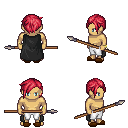
a pixel art fantasy rpg character, male body template, human, tanned skin, black cape, white pants, ruby red pixie cut hairstyle, bracelets, brown slippers, spear, four views (front, back, left, right), 2x2 character sprite sheet, small pixel art, hard edges, no anti-aliasing